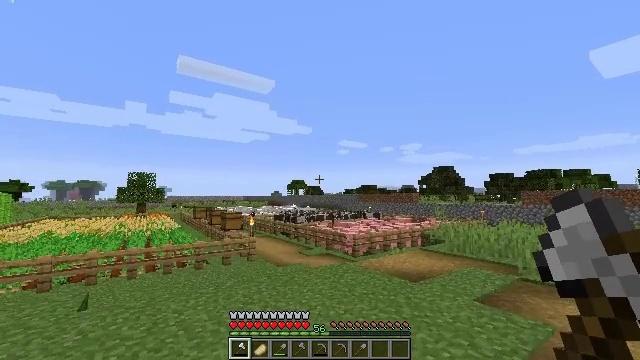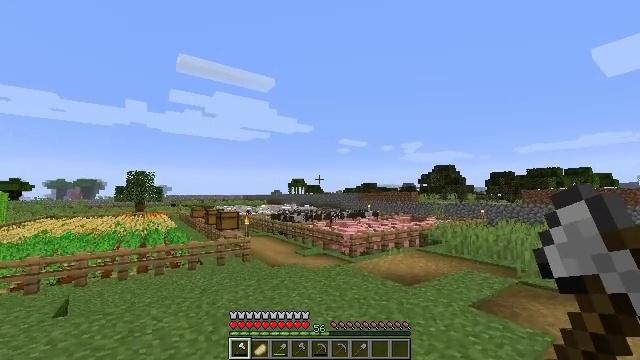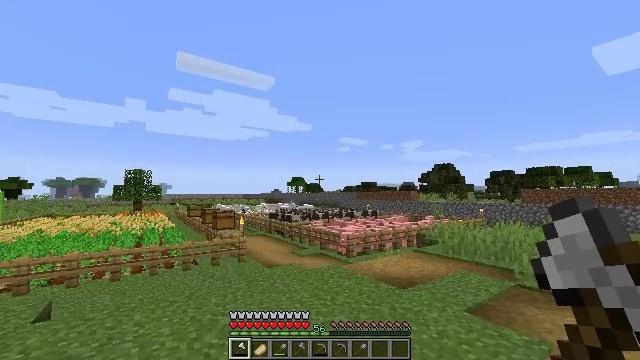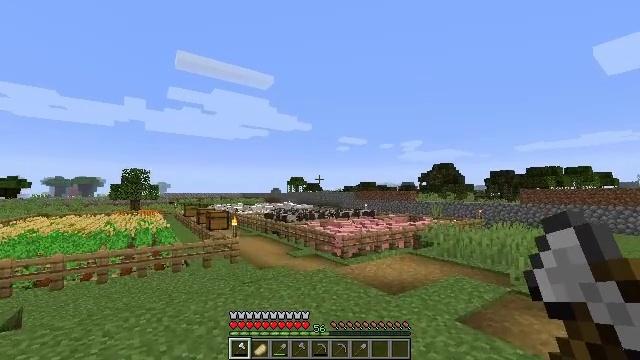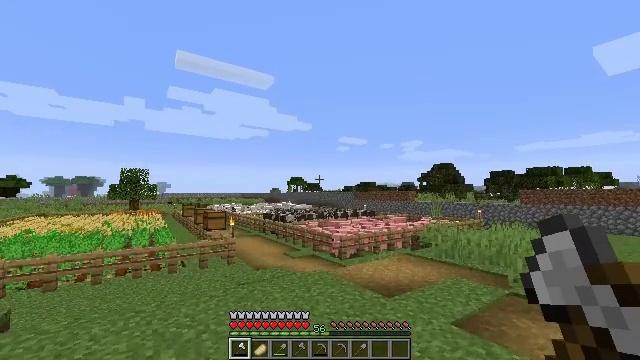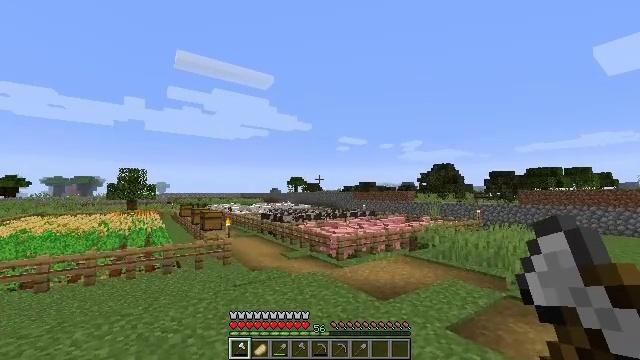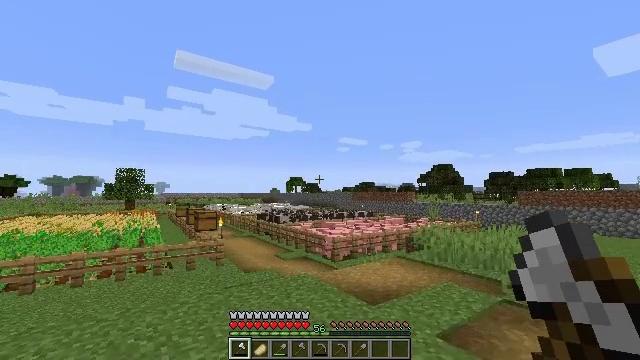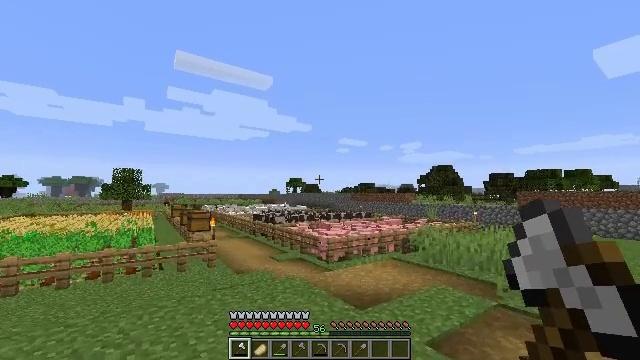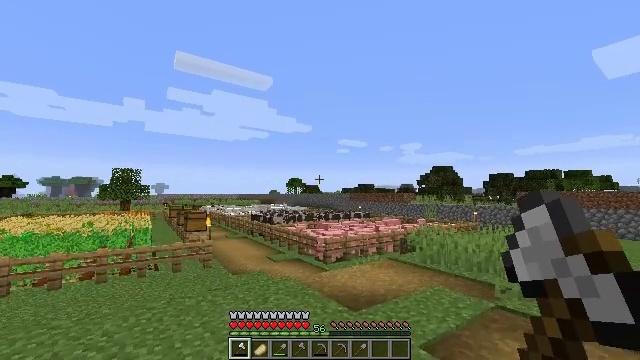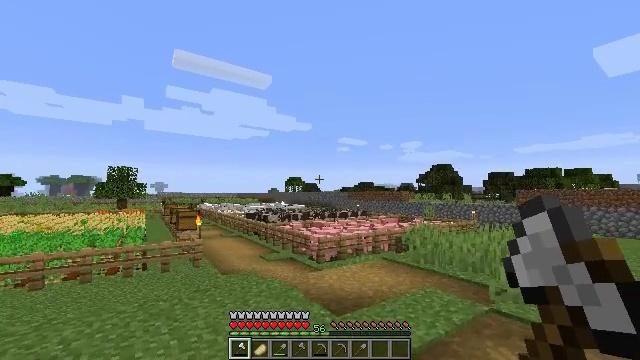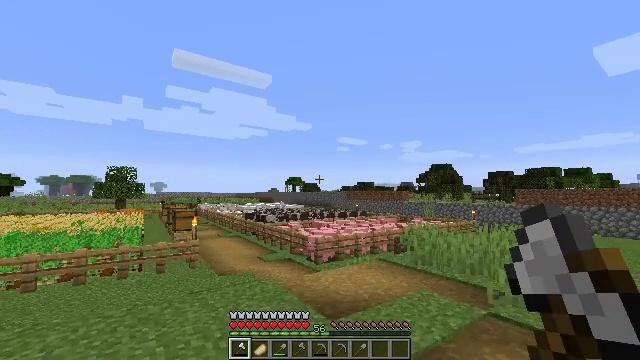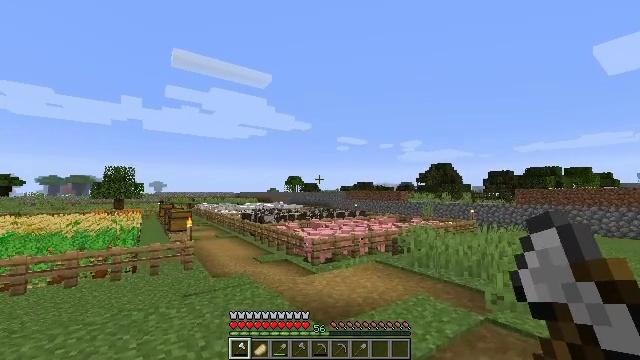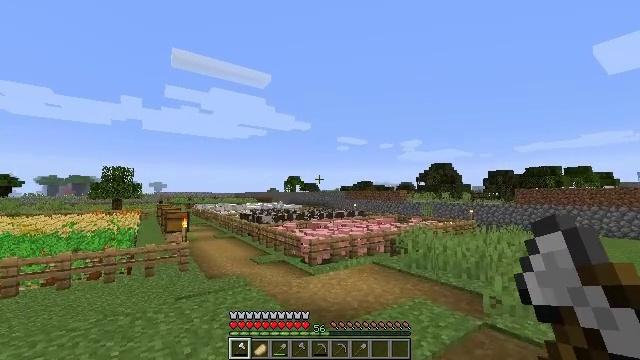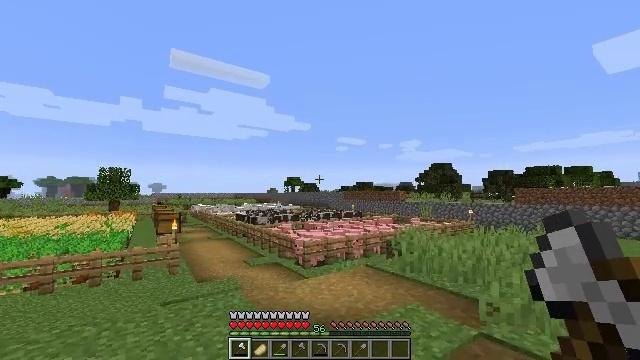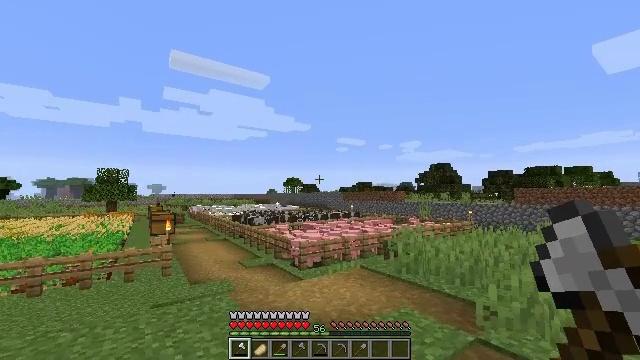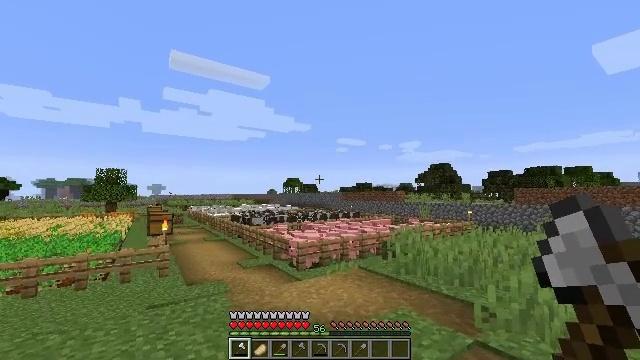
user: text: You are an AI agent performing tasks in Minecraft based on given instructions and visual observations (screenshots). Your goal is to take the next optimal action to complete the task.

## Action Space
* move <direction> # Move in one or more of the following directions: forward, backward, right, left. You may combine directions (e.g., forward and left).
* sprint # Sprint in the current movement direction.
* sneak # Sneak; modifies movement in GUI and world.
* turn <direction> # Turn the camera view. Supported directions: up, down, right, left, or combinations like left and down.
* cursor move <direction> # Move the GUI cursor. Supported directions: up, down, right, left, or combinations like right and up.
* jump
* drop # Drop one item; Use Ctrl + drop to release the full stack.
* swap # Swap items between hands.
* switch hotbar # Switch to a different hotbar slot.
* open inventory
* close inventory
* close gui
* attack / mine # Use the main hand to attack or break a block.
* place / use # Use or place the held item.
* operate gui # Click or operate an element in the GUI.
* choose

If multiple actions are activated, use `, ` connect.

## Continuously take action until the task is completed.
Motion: motion action
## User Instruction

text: Gather clay blocks.
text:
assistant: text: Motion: move forward and move right
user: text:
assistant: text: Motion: move forward and move right
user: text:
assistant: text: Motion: move forward and move right
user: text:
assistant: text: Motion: move forward and move right
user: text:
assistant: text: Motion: move forward and move right
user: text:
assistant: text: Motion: move forward and move right
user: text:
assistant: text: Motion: move forward and move right
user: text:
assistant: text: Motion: move forward and move right
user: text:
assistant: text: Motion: move forward and move right
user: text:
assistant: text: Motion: move forward and move right
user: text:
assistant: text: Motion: move forward and move right
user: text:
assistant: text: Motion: move forward and move right
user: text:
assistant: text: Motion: move forward and move right
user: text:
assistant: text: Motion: move forward and move right
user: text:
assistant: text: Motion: move forward and move right
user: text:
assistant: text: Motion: move forward and move right
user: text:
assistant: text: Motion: move forward and move right
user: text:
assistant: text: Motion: move forward and move right
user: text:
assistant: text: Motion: move forward and move right
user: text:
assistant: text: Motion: move forward and move right
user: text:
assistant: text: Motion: move forward and move right
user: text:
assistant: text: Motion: move forward and move right
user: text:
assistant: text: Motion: move forward and move right
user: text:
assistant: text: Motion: move forward and move right
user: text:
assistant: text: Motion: move forward and move right
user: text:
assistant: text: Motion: move forward and move right
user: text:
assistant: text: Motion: move forward and move right
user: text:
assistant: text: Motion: move forward and move right
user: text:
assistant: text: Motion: move forward
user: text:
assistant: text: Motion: move forward